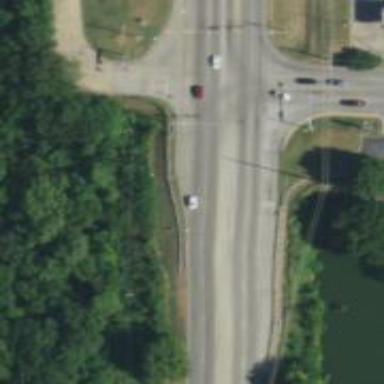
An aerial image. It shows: Trunk highway.